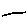
Label: line